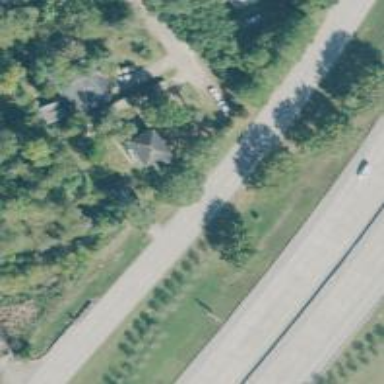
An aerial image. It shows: Secondary road with frontage road.